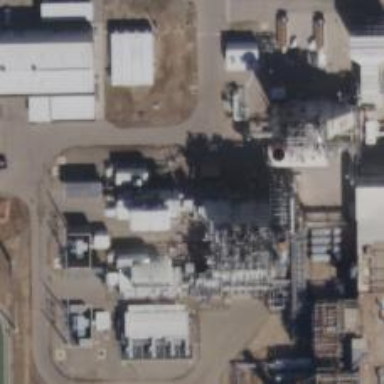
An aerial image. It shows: Gas turbine power generator.